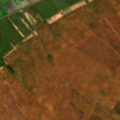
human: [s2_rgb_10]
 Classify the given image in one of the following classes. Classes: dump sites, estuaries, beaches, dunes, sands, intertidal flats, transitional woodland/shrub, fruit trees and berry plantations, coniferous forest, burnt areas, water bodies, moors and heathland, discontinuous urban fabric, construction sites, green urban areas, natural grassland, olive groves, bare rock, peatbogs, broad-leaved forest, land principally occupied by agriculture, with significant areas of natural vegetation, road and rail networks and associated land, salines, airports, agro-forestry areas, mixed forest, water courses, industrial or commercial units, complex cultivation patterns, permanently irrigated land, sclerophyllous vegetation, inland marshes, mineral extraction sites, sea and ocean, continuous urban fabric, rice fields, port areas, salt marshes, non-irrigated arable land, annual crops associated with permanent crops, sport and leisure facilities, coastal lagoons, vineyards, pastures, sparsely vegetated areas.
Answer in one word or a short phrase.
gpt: non-irrigated arable land, complex cultivation patterns, inland marshes